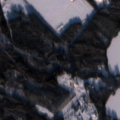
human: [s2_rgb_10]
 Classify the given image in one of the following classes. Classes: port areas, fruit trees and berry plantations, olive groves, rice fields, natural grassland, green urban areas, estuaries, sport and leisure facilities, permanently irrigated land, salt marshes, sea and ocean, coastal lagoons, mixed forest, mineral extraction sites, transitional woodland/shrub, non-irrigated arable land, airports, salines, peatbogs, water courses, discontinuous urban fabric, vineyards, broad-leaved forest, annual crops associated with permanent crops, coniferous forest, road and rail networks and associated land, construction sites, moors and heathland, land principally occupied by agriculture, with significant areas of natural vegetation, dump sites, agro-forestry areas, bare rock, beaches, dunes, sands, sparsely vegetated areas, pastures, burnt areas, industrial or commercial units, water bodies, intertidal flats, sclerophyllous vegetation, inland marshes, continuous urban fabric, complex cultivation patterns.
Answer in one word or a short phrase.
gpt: coniferous forest, mixed forest, transitional woodland/shrub, water bodies